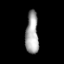
Tissue: lung
Cell type: Endothelial cells
Senescence score: 0.6287
Nuclear area (px): 525
Mean DAPI intensity: 165.45